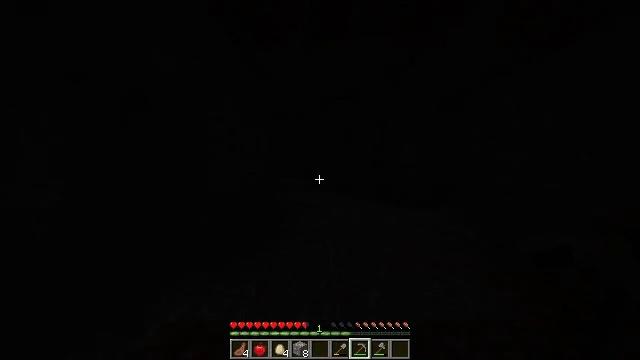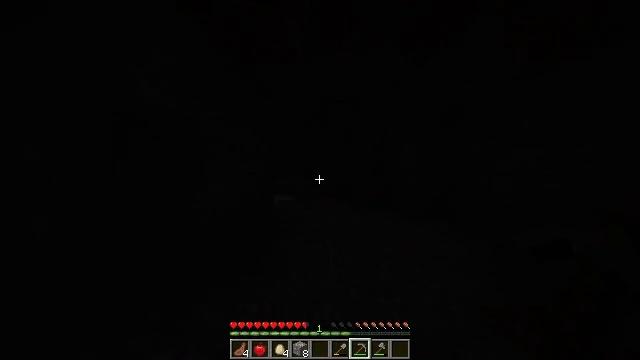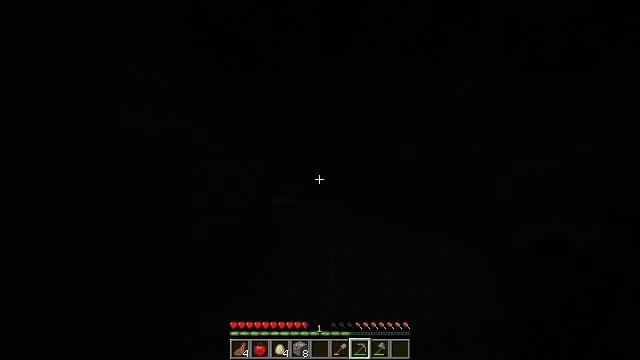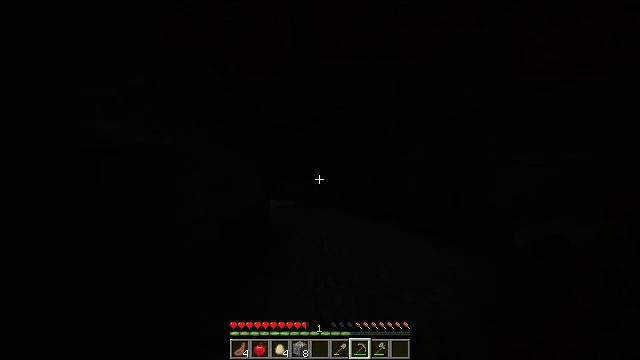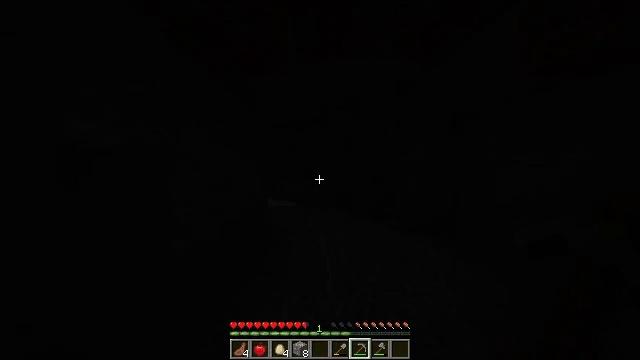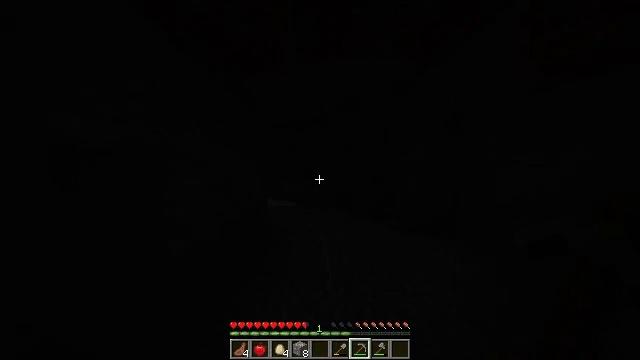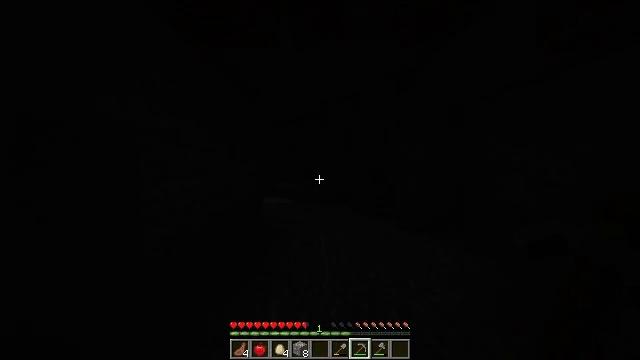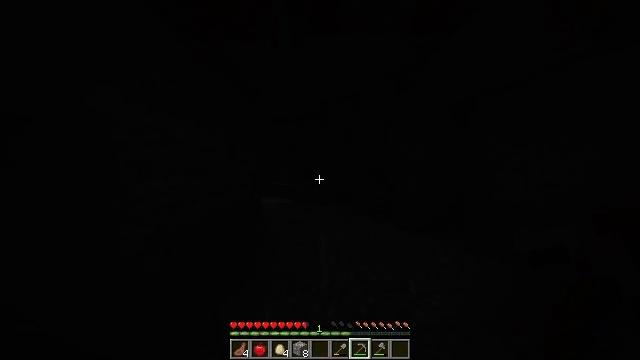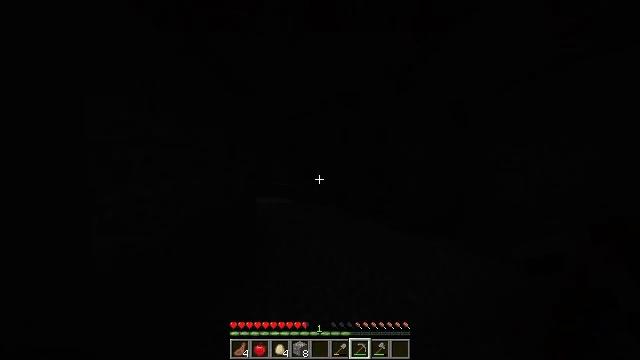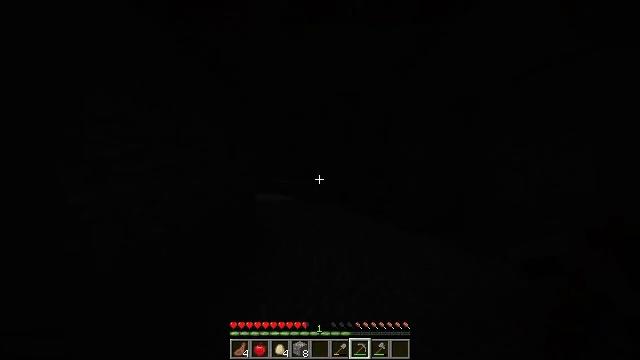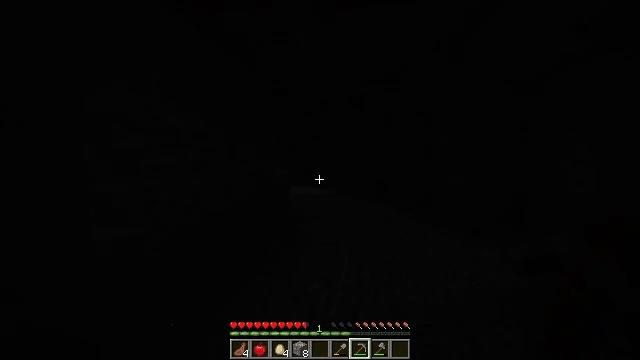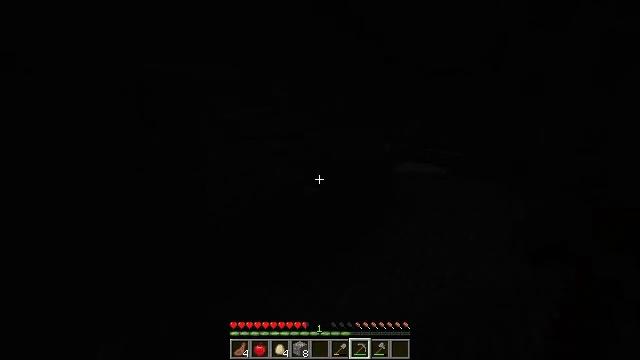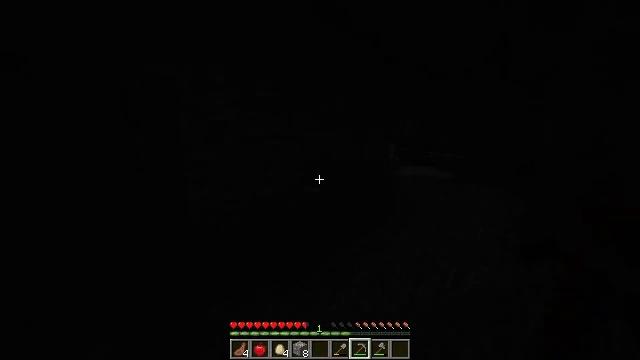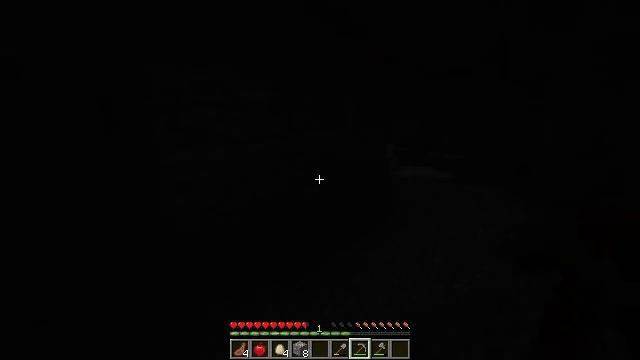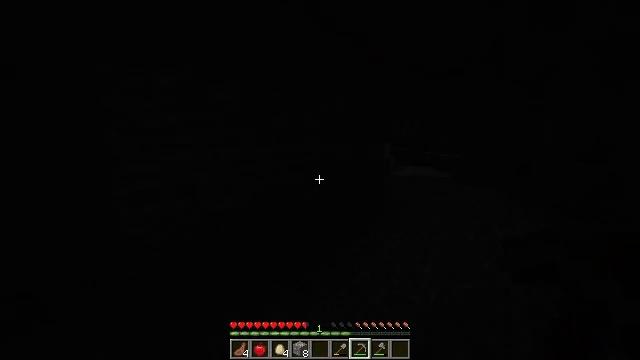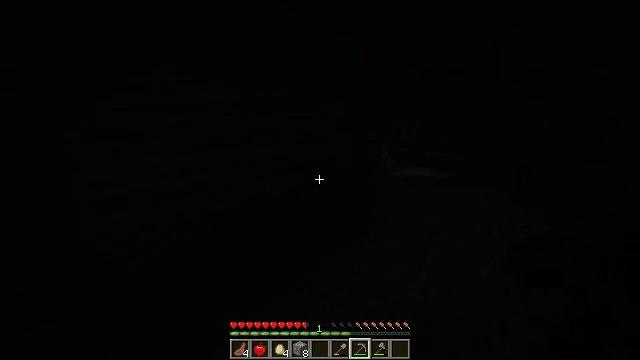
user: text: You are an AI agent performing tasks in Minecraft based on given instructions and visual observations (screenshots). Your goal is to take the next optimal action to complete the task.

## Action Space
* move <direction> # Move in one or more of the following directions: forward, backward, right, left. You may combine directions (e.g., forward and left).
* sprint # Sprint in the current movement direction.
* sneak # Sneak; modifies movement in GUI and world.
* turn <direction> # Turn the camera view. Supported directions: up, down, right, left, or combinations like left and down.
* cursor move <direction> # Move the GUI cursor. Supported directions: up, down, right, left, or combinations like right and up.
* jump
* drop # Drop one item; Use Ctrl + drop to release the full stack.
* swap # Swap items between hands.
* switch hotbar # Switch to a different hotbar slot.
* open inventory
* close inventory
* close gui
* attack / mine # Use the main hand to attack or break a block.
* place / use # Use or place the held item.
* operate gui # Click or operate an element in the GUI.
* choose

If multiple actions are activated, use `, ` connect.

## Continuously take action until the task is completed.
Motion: motion action
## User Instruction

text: Clear birch leaves to get saplings.
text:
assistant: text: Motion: move forward, jump
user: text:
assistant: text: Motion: move forward, jump
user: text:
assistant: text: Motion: move forward
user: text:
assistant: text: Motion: move forward
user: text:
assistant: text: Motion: move forward and move right
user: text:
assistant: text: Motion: move forward and move right
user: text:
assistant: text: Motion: move forward and move right
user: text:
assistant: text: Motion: move forward and move right
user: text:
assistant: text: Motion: move forward and move right, turn left
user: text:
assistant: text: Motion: move forward and move right, turn left and down
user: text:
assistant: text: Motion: move forward and move right, turn left and down
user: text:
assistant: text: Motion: move forward and move right, turn left
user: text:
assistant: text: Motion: move forward and move right
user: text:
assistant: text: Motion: move forward and move right
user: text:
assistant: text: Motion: move forward and move right
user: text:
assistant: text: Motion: move forward and move right
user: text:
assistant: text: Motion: move forward and move right
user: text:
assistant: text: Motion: move forward and move right
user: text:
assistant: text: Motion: move forward and move right
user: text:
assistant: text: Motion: move forward and move right
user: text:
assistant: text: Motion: move forward and move right
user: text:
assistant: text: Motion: move forward and move right
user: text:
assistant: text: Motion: move forward and move right
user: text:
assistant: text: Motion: move forward and move right
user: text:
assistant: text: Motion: move forward and move right, turn right
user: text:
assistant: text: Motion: move forward and move right
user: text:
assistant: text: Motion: move forward and move right
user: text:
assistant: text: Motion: move forward and move right
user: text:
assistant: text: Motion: move forward and move right
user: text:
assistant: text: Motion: move forward and move right